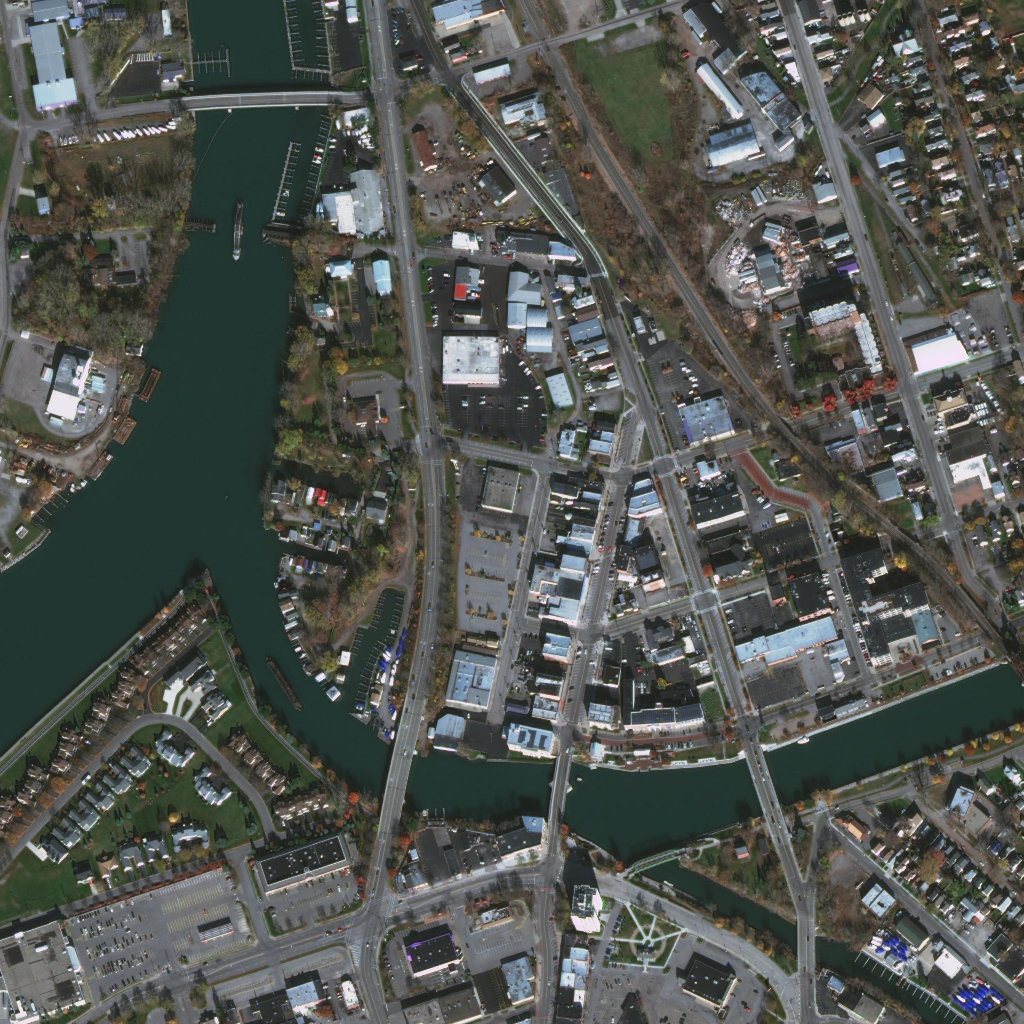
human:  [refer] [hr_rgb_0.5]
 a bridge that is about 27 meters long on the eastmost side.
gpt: <box>[[95, 60, 97, 63, 0]]</box>